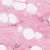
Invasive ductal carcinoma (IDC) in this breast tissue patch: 0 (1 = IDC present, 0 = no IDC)